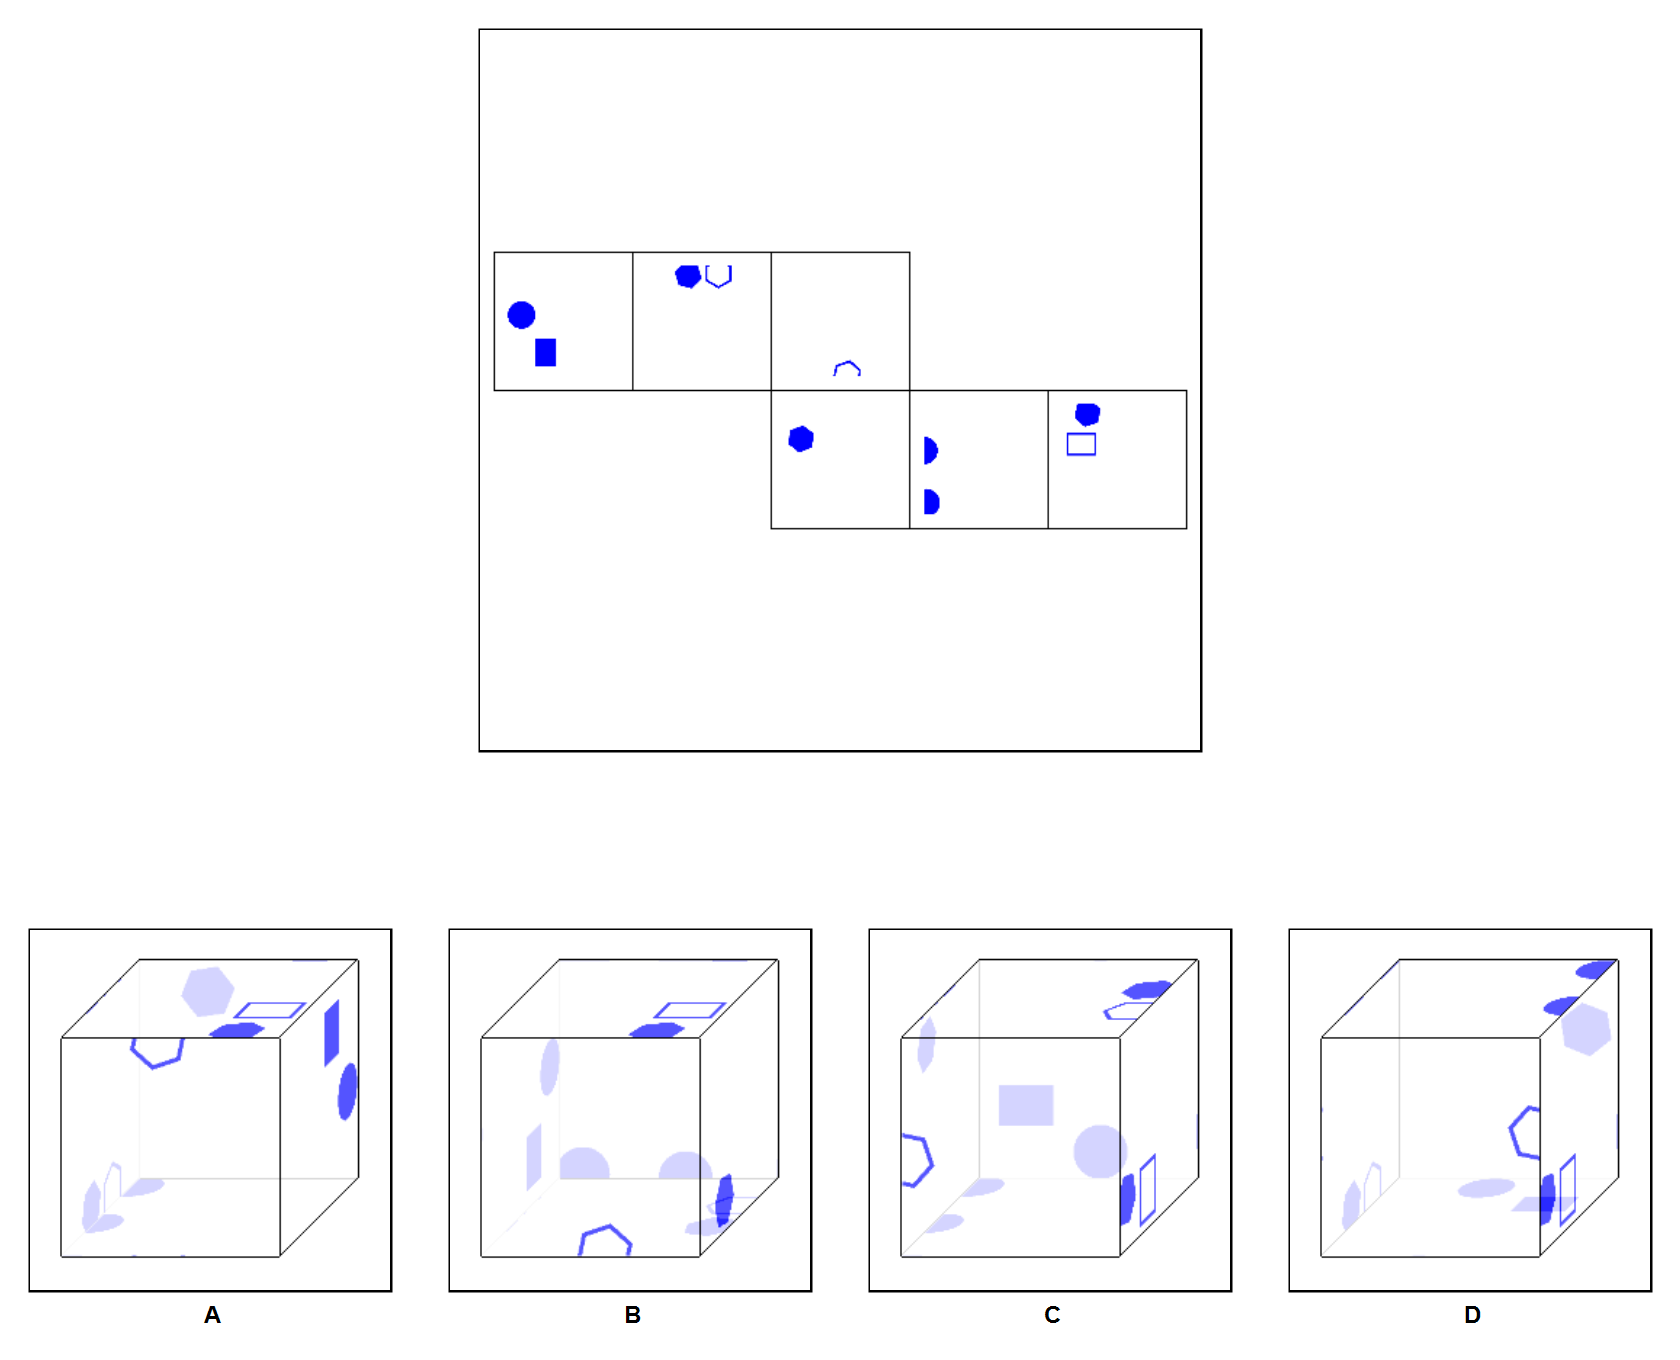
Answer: C